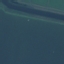
Land use / land cover: SeaLake